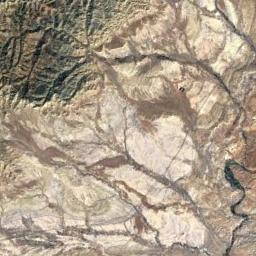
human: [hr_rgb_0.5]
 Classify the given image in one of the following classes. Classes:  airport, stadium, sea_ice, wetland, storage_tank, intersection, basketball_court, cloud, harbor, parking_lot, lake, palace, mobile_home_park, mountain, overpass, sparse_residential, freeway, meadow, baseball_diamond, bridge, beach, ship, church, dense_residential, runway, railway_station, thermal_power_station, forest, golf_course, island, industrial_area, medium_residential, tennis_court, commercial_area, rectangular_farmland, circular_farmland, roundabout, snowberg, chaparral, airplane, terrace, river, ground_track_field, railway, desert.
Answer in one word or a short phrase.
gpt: mountain